Question: I have seen a lot of posts in this site.
So they said when 'translucent' property to 'NO' , It's fine in iOS7.
For me , it doesn't work.
Here is my codes.
'''
if ([self respondsToSelector:@selector(setEdgesForExtendedLayout:)]) {
self.edgesForExtendedLayout = UIRectEdgeNone;
}
self.nBar.translucent = NO;
'''
It still covering statusBar with 'NavigationBar' in iOS7.
like this pic.

How can i do that?
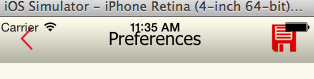
Answer: While migrating to IOS 6 to IOS 7 You need to handle the alignment of the controls which are added in the Xib to resolve the status bar overlapping issue. Xcode provide delta value provision for each controls that will handle the alignment (based on the delta vale and ios version.)
Things to do :
set the "view as" option as - IOS 7 and later

For more clarification refer:
<URL>